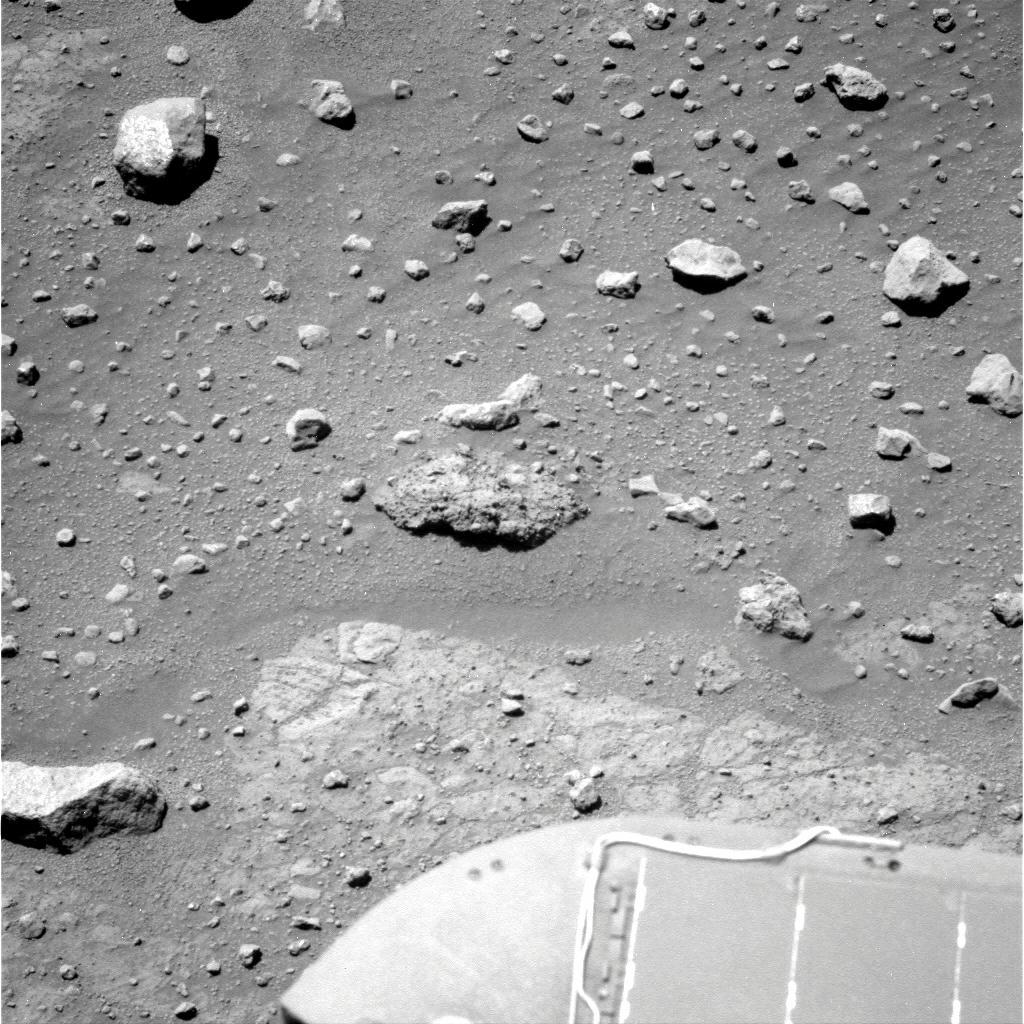
Terrain classes present: Background, Bedrock, Gravel / Sand / Soil, Rock